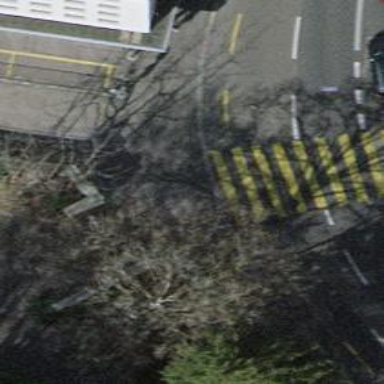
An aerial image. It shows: Kerb serving as barrier.